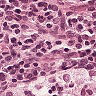
Metastatic tissue present: no